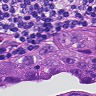
Metastatic tissue present: yes